Question: I'm trying to figure out how to suppress http request and response errors in my app, for example when a bad request is made to my server, I don't want the error to be logged into the browser console. I've tried overriding the '$exceptionHandler', but that logic works for all exceptions except HTTP errors, those are still logged to the browser. I've also created HTTP interceptors but the global '400 Bad Request' error appears before the logic that I've put in my 'responseError':
'''
'responseError': function (rejection) {
console.log(rejection);
return $q.reject();
}
'''
That doesn't suppress the error either, any ideas?
EDIT
The error I'm getting is this:
'POST http://localhost:38349/token 400 (Bad Request)'

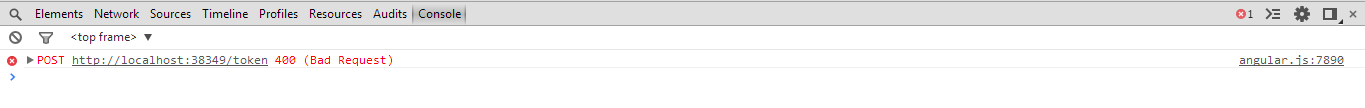
Answer: Actually Angular doesn't log this.
It's the XMLHttpRequest object that doing that (same issue <URL>:
'''
var method = 'POST';
var url404 = '/tnseiartneiasrt/arsntiearsntiasrntiarnstsie';
var xhr = new window.XMLHttpRequest();
xhr.open(method, url404, true);
xhr.onreadystatechange = function() {
if (xhr && xhr.readyState == 4) {
console.log('should have logged an error already :(');
}
};
xhr.send(null);
'''
As you can see, it's the xhr object that logs it. There might be a way to disable all console.log before triggering the xhr request but I think it's better to either
- -
I chose the second option because I think it's easier to understand as it doesn't require extra logic when someone reads your code.
Hope this helps :)